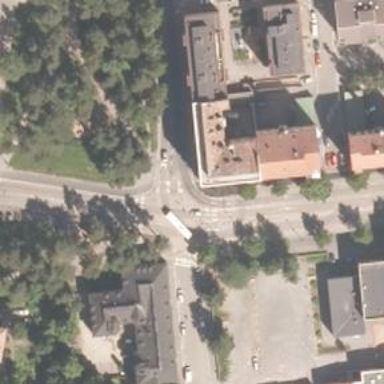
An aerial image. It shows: Tertiary road with separate asphalt cycleway and sidewalk.